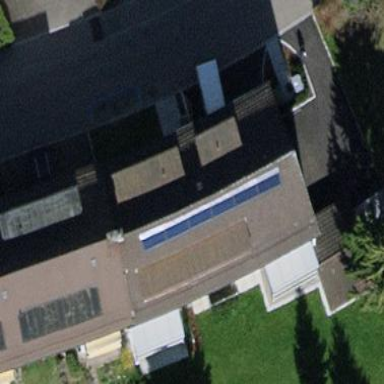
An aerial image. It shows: Building with tiled roof.